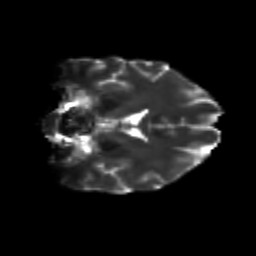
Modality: T2w
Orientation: coronal
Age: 25
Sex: female
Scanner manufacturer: siemens
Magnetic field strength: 3 T
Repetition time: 3.5 s
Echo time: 0.125 s